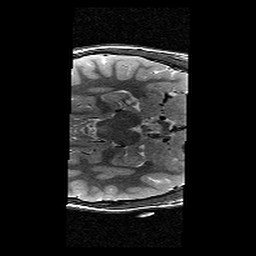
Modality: T2w
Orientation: axial
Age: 10
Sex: female
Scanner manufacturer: siemens
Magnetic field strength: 3 T
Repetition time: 9.23 s
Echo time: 0.067 s